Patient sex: F
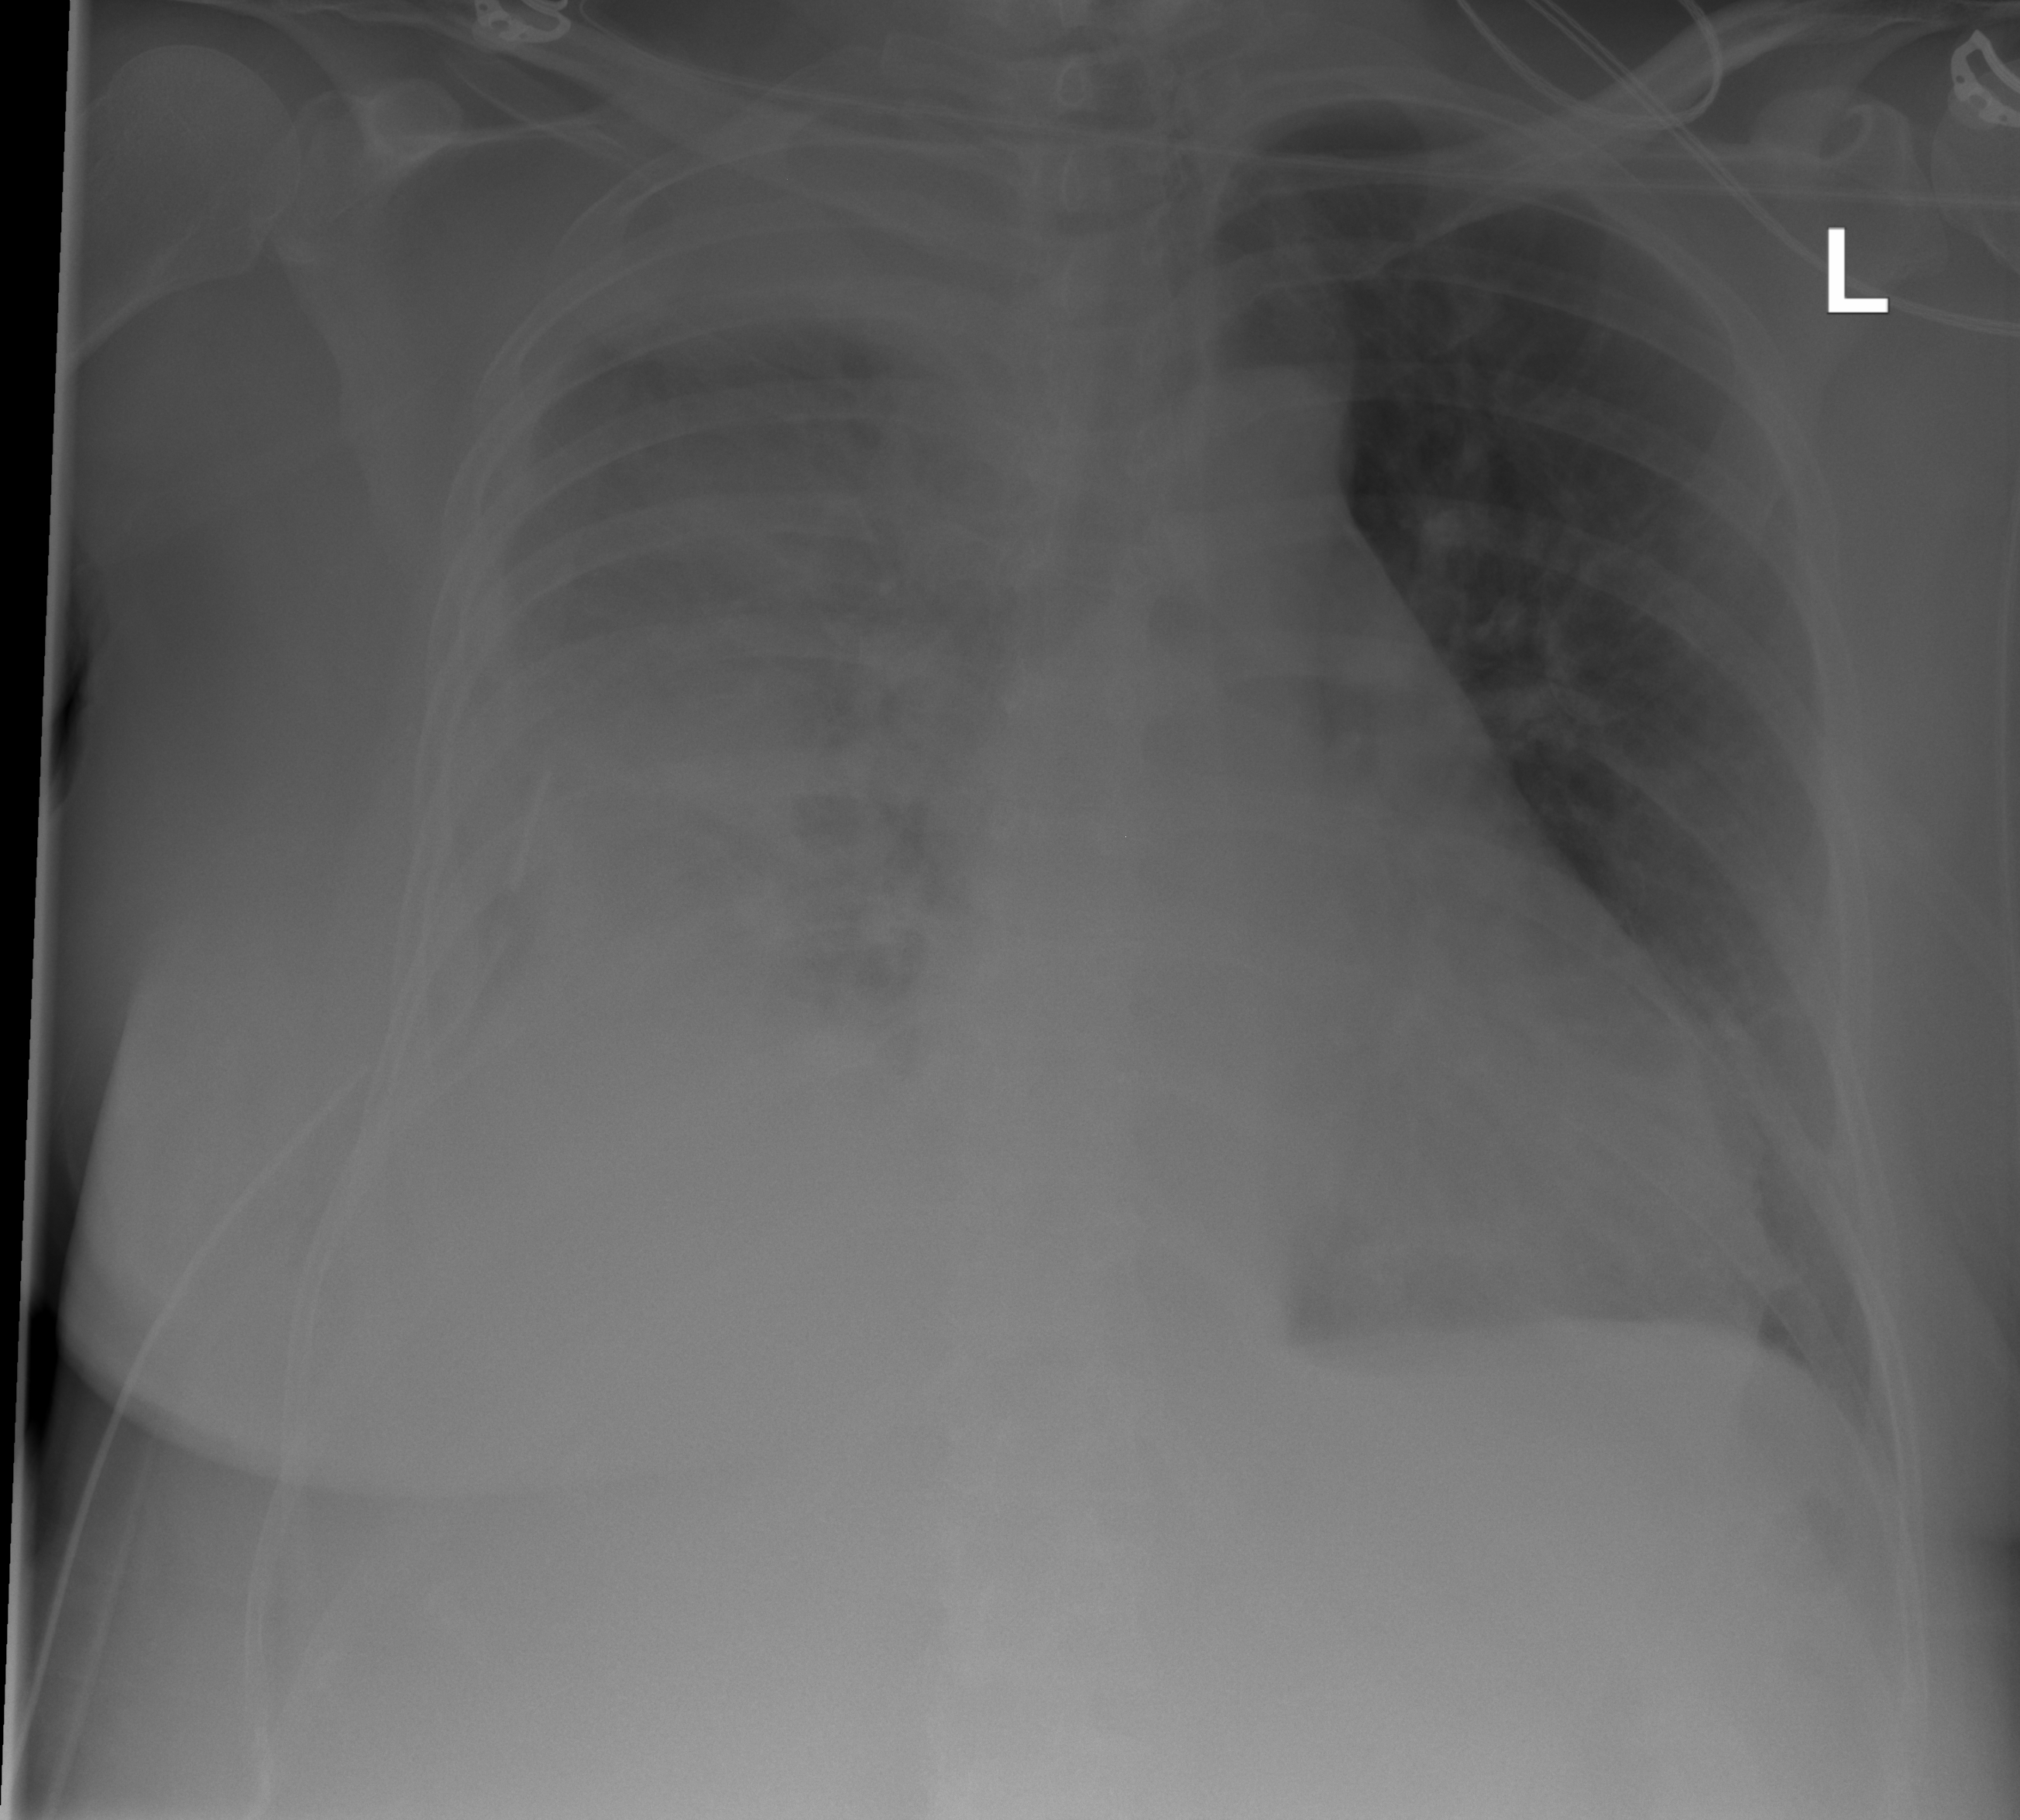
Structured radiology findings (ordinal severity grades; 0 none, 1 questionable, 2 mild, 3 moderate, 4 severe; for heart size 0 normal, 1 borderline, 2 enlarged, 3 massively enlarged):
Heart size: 2
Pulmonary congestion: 0
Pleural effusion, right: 3
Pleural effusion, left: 0
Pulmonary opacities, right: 2
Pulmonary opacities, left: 0
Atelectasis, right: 2
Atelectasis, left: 0